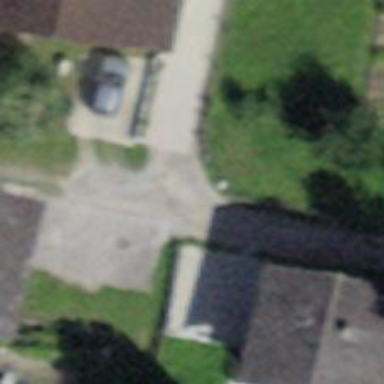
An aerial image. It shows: Unpaved road in residential area.